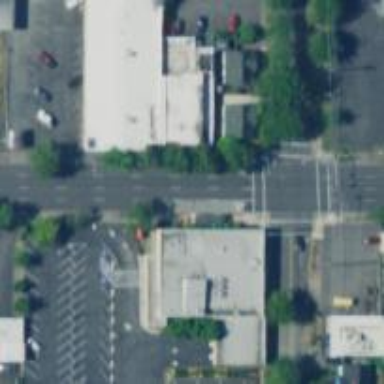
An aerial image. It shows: Solid stop line on the road.